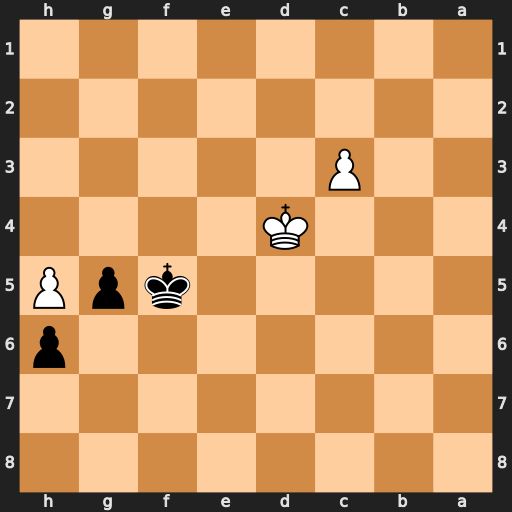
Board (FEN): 8/8/7p/5kpP/3K4/2P5/8/8
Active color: b
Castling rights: -
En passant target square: -
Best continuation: Kf4 Kd3 Kf3 Kd2 g4